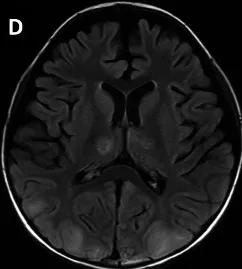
Imaging studies. Day 16 fluid-attenuated inversion recovery.
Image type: radiology (mri)